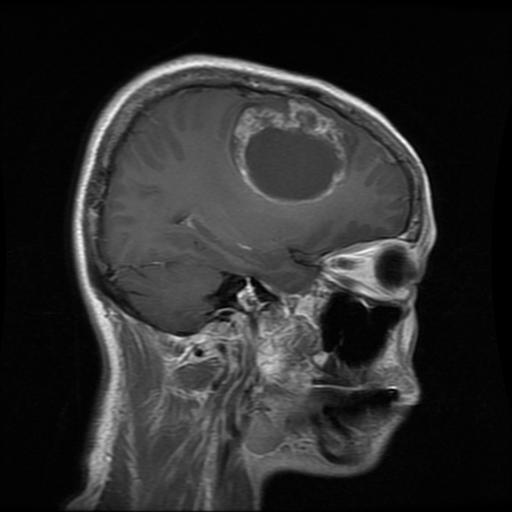
Label: glioma